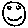
Label: smiley face